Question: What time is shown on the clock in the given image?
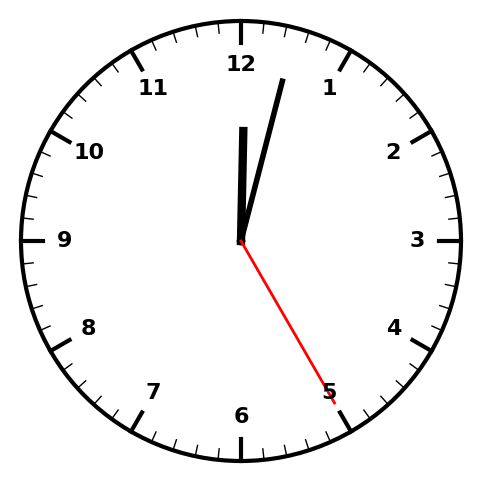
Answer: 12:02:25